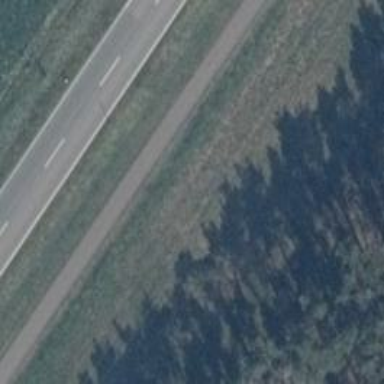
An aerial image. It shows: Asphalt cycleway.